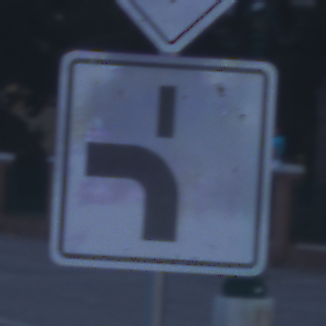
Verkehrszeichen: VerlaufVorfahrtsstrasse5
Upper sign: Vorfahrtsstrasse
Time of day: Dawn
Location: Outdoor (Urban)
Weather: PartlyCloudy
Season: NotSpecified
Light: Natural